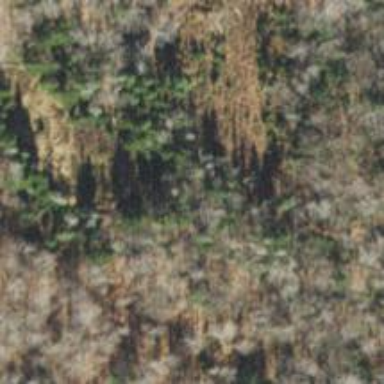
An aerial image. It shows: Clearcut man-made area surrounded by scrub vegetation.